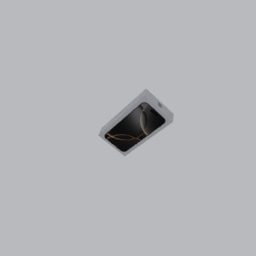
Label: electronics